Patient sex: F
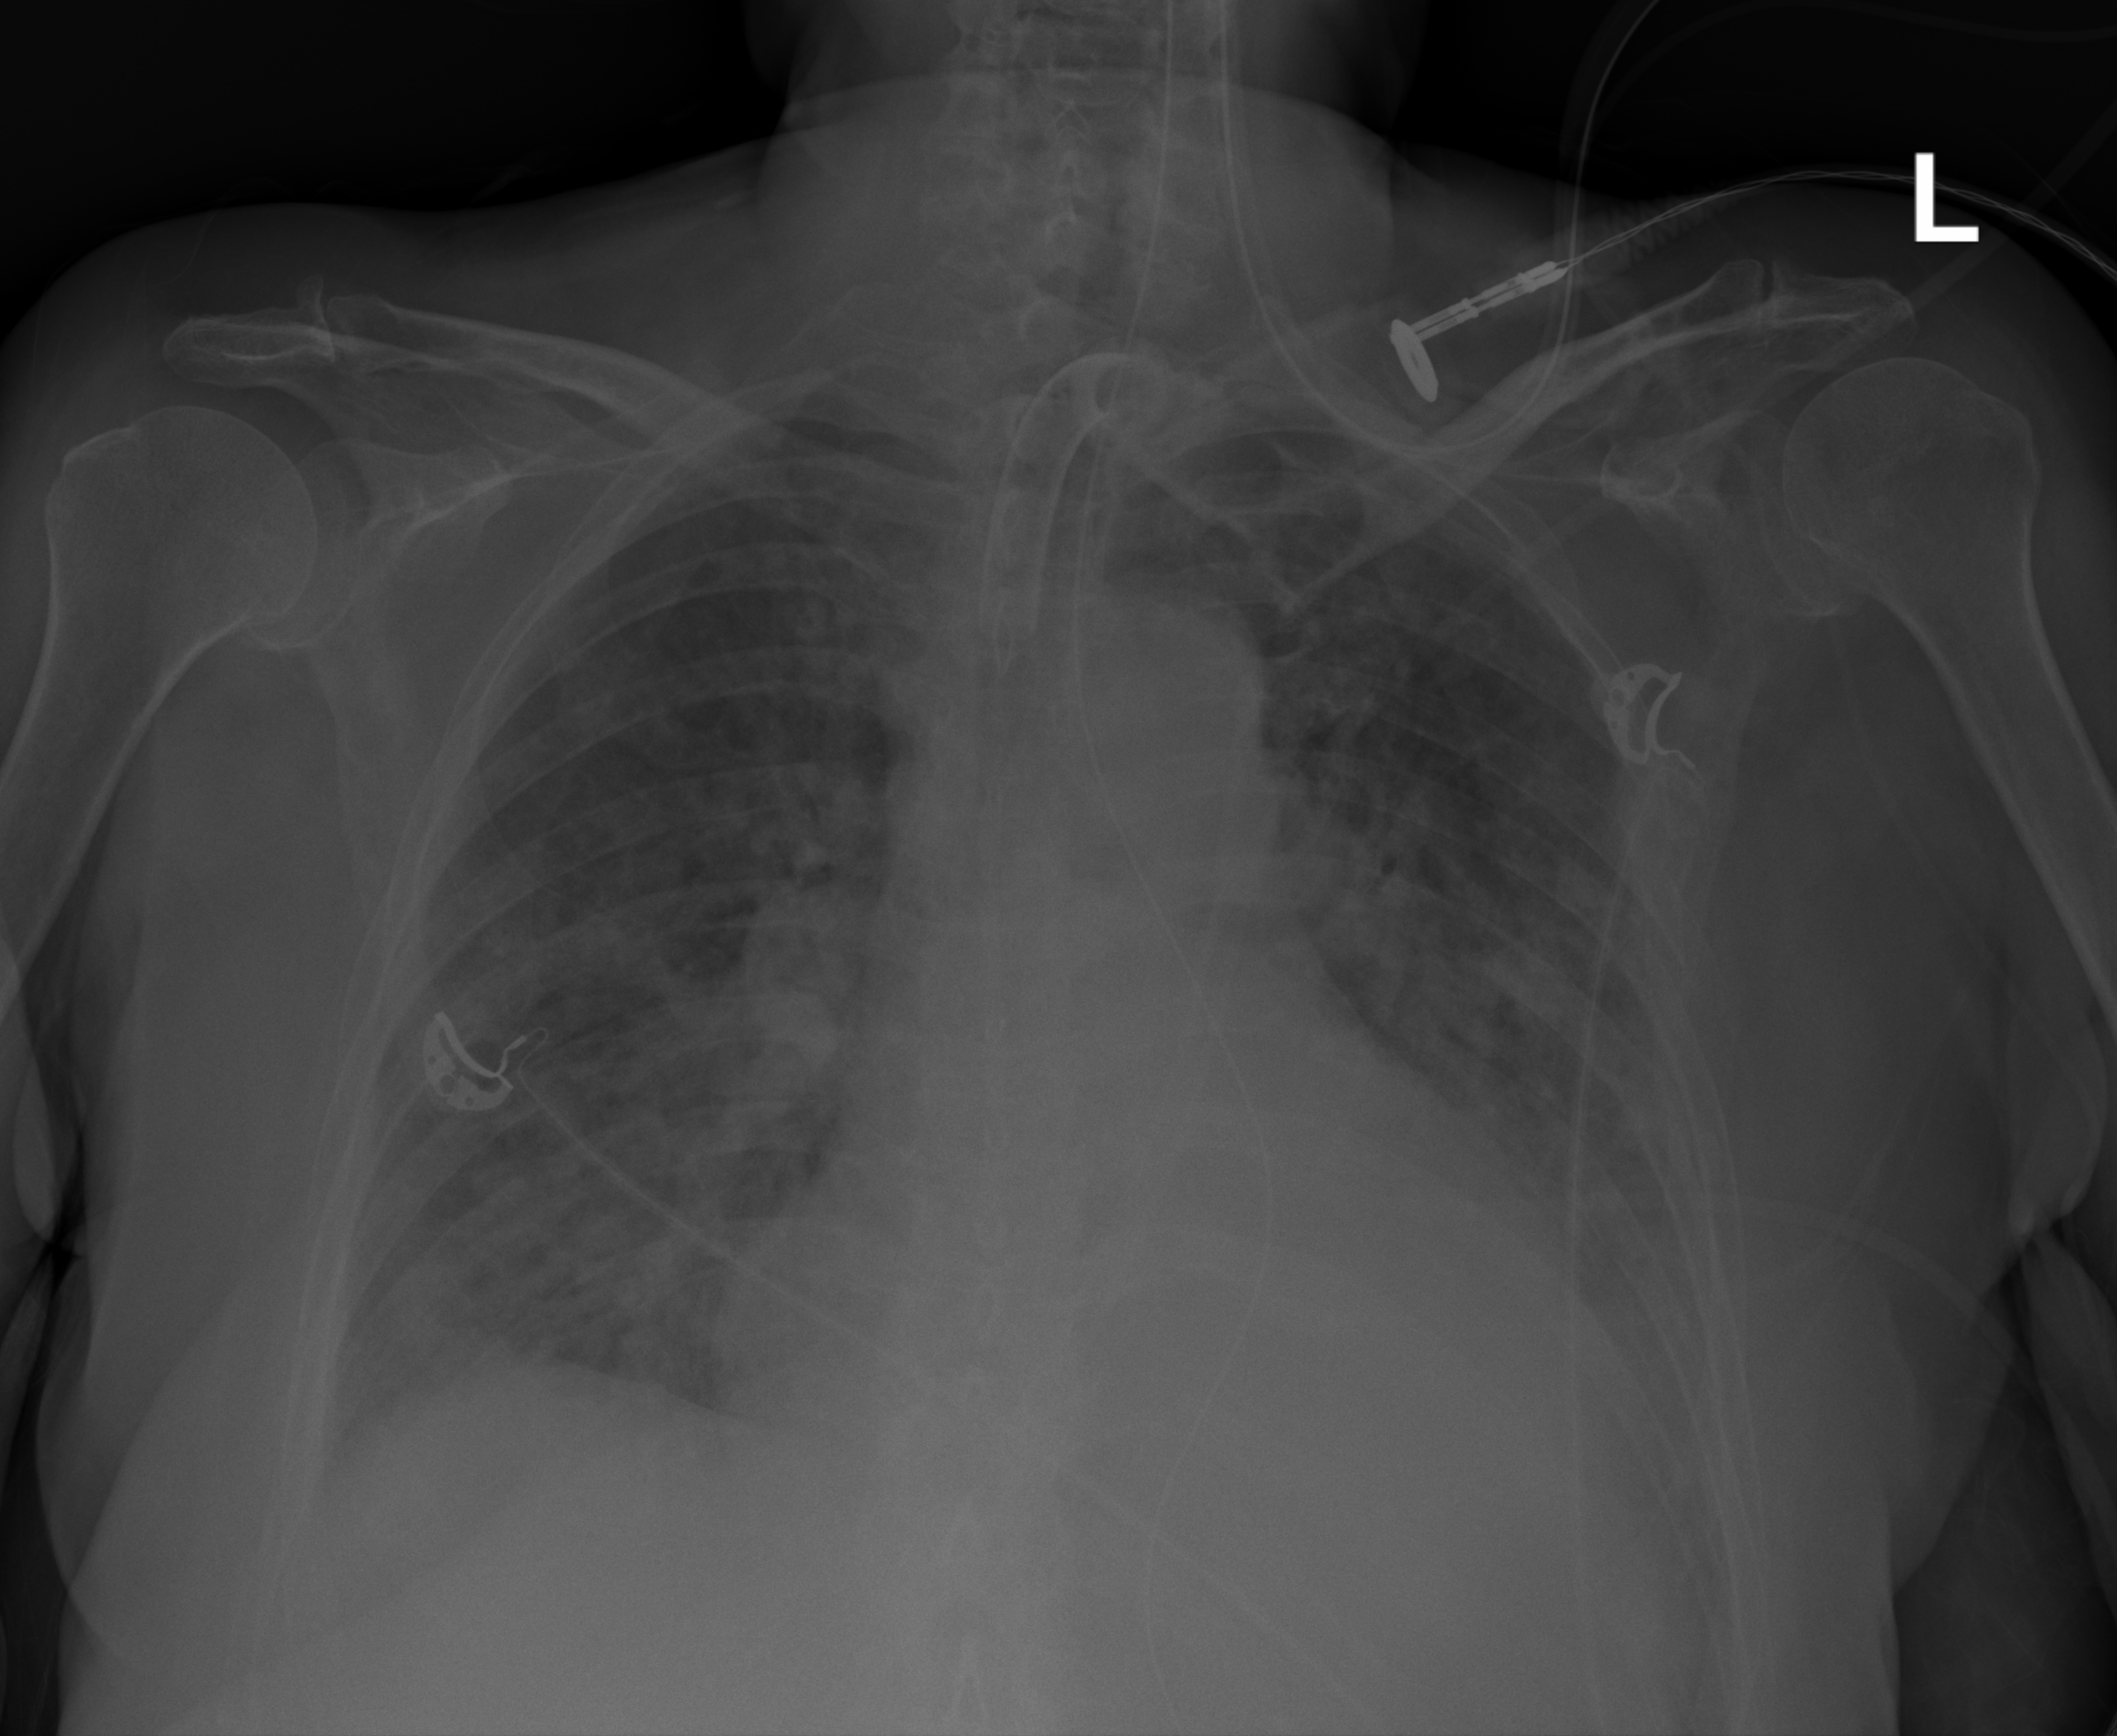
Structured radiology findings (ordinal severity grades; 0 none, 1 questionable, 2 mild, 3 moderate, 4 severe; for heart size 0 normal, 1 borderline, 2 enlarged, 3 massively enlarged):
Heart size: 2
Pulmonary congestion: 2
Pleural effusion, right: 2
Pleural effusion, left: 2
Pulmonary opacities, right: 2
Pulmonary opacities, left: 2
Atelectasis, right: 0
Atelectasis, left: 2